Field crop: maize
Growth stage: 1
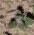
Species: chenopodium